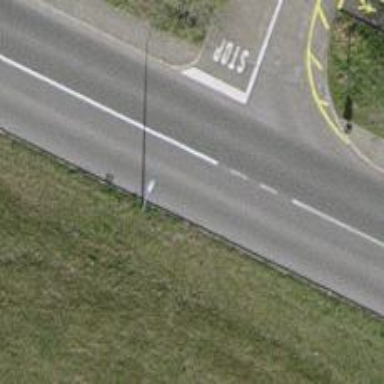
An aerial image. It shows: Unclassified road with asphalt surface. There is exclusive cycle lane on both sides of the road.